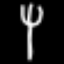
Label: fork